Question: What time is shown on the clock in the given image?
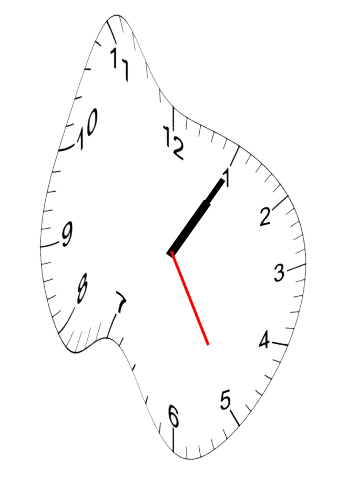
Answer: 01:05:25